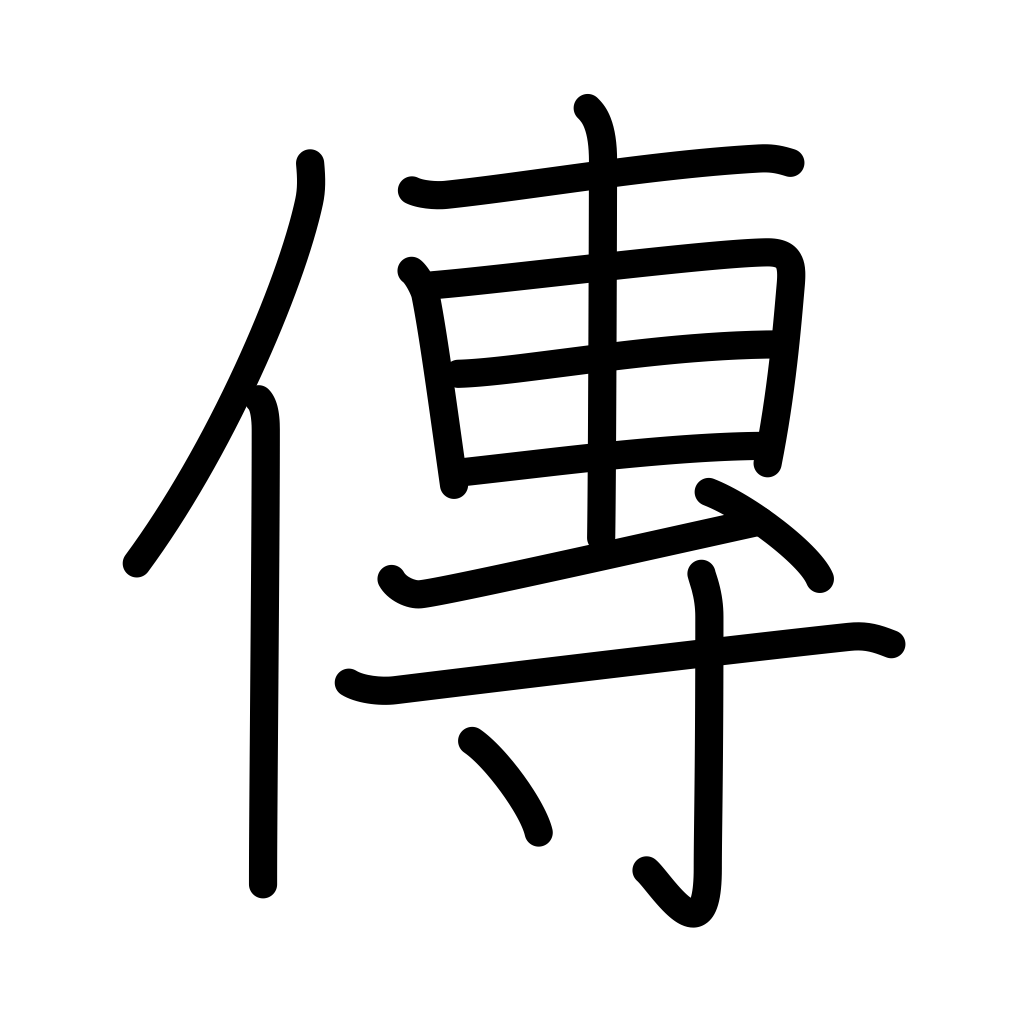
Meaning: summon, propagate, transmit